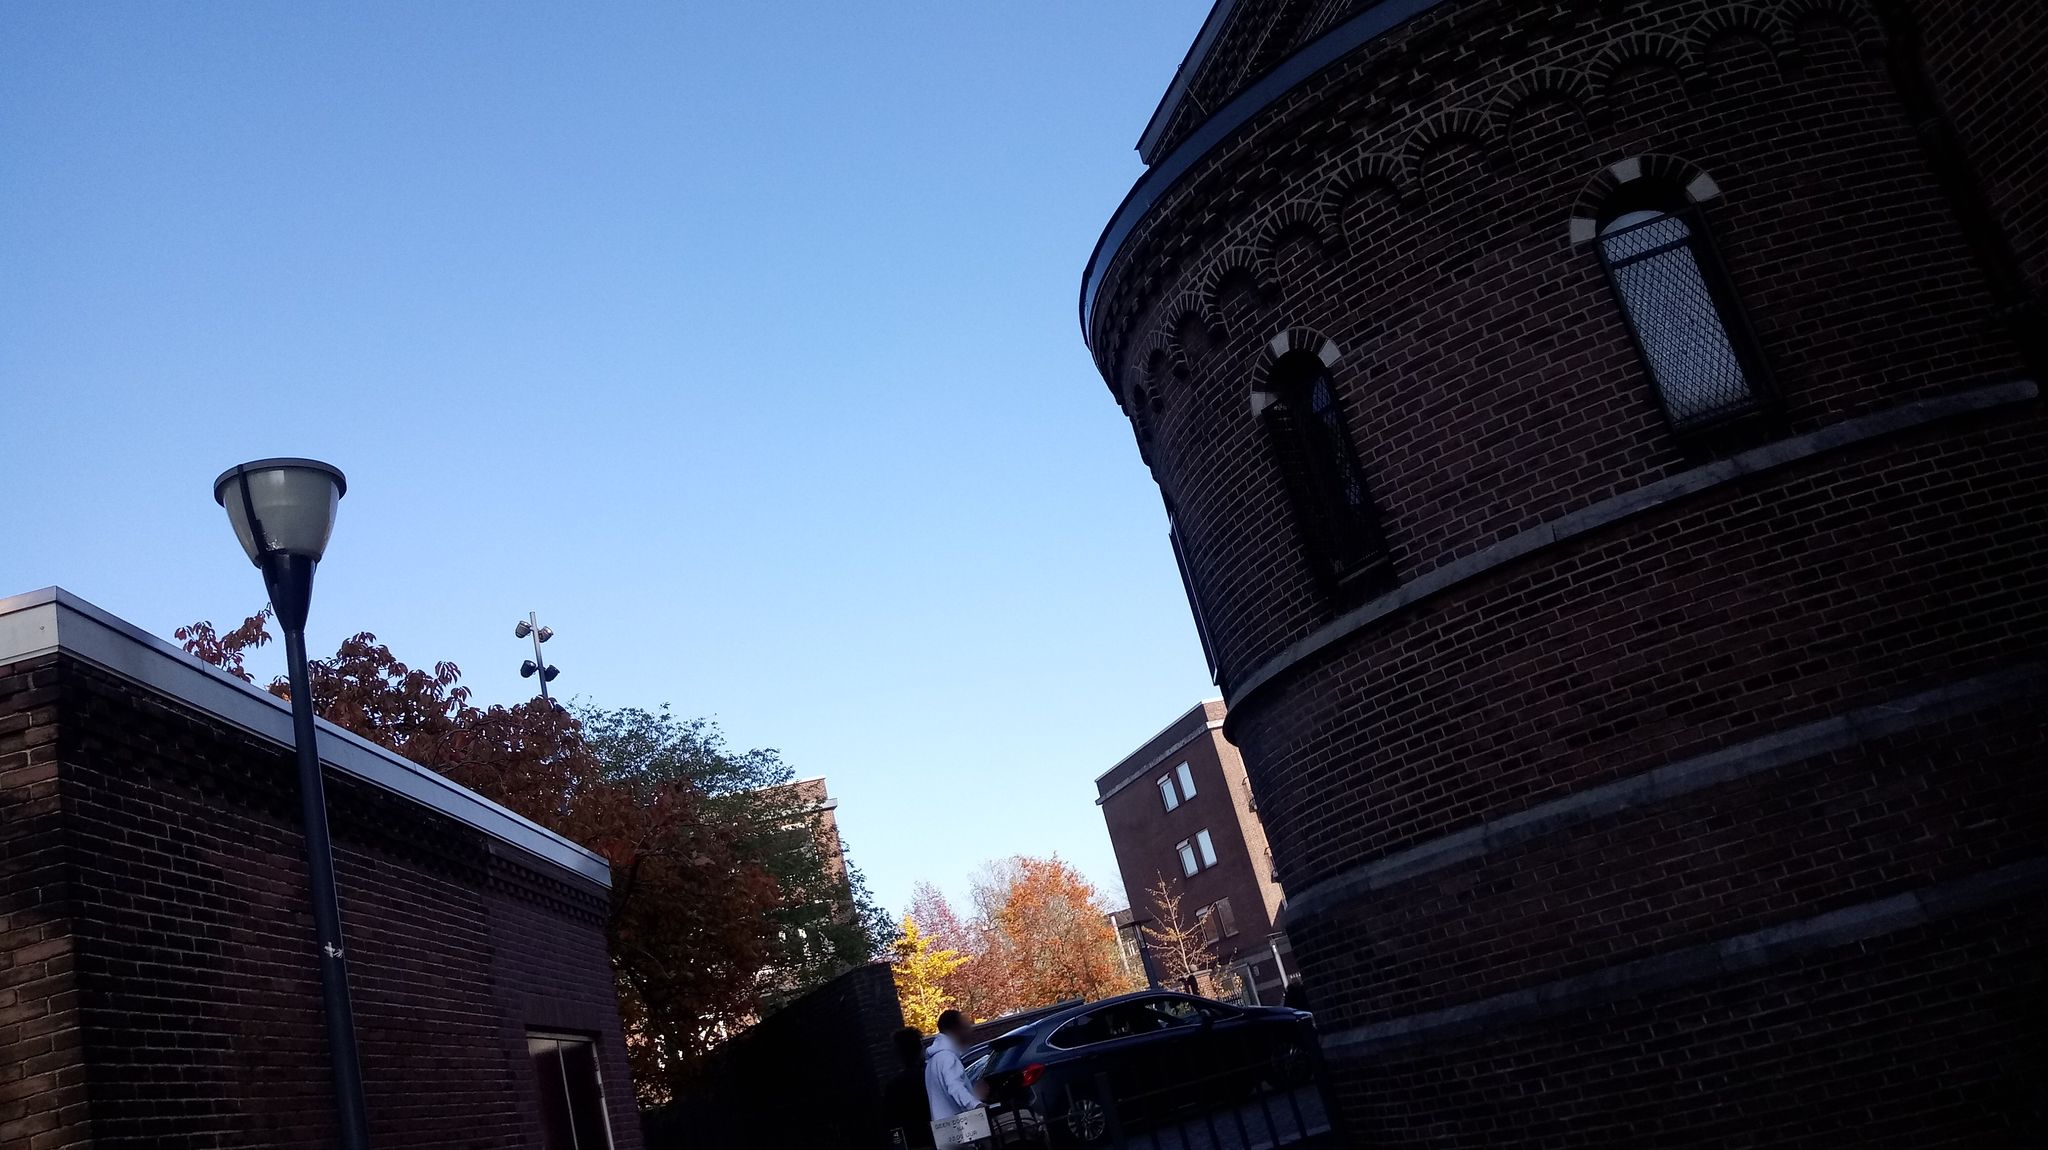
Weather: snowy
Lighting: dusk/dawn
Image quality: good
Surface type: walking surface
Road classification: steps, path, service
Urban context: urban centre
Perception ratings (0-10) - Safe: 2.1, Lively: 7.98, Beautiful: 3.69, Boring: 1.64, Depressing: 1.37, Wealthy: 6.04